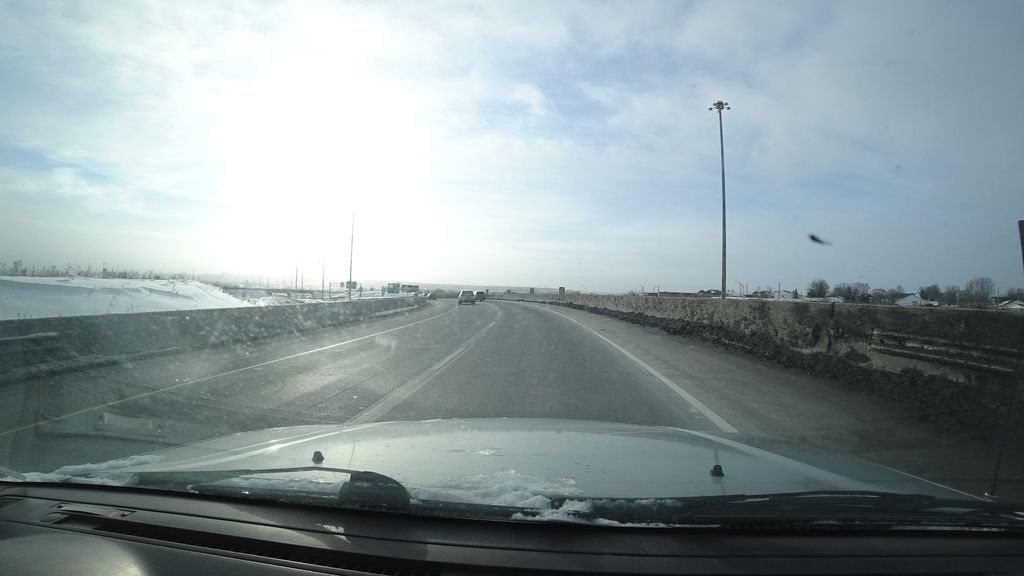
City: quebec_city